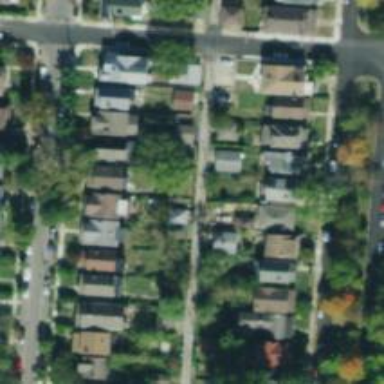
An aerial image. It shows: Neighborhood.